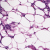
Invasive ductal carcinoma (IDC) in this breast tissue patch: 1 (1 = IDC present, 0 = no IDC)